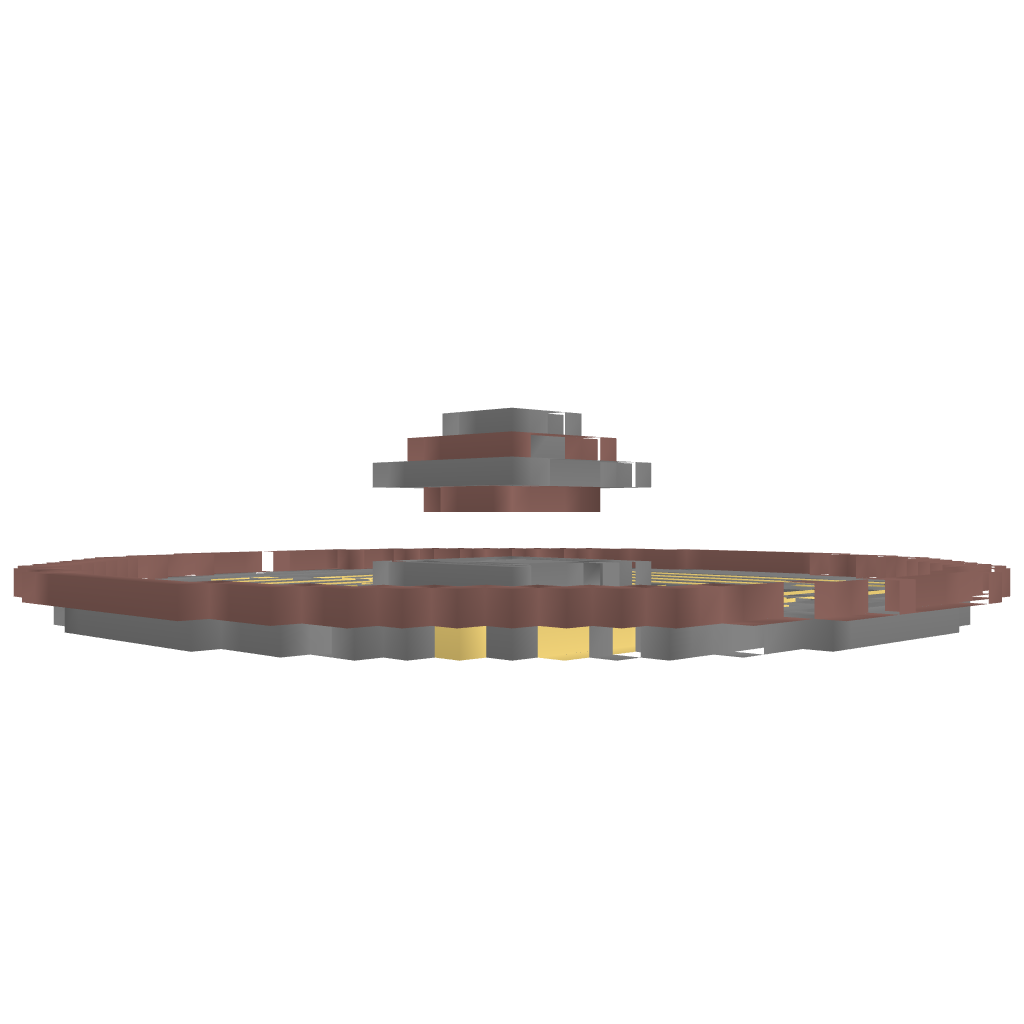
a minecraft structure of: Small Circular Temple bad low quality